Group 1:
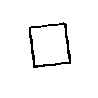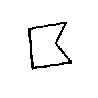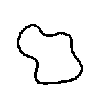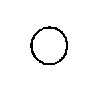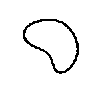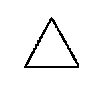
Group 2:
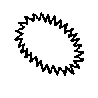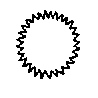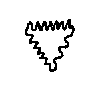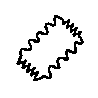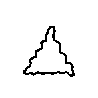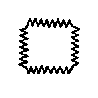
Rule separating the two groups: Non-wiggly outline vs. wiggly outline.
Concepts: curve_texture, texture
Comments: "Wiggly" means a high number of small concavities adjacent to one another all around the outline.
All examples in this Bongard Problem are shape outlines.
Shapes with outlines that are only wiggly within partial sections would be ambiguous. Shapes with outlines that have many medium-size concavities would be ambiguous.
Author: Mikhail M. Bongard
Reference: M. M. Bongard, Pattern Recognition, Spartan Books, 1970, p. 216.